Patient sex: M
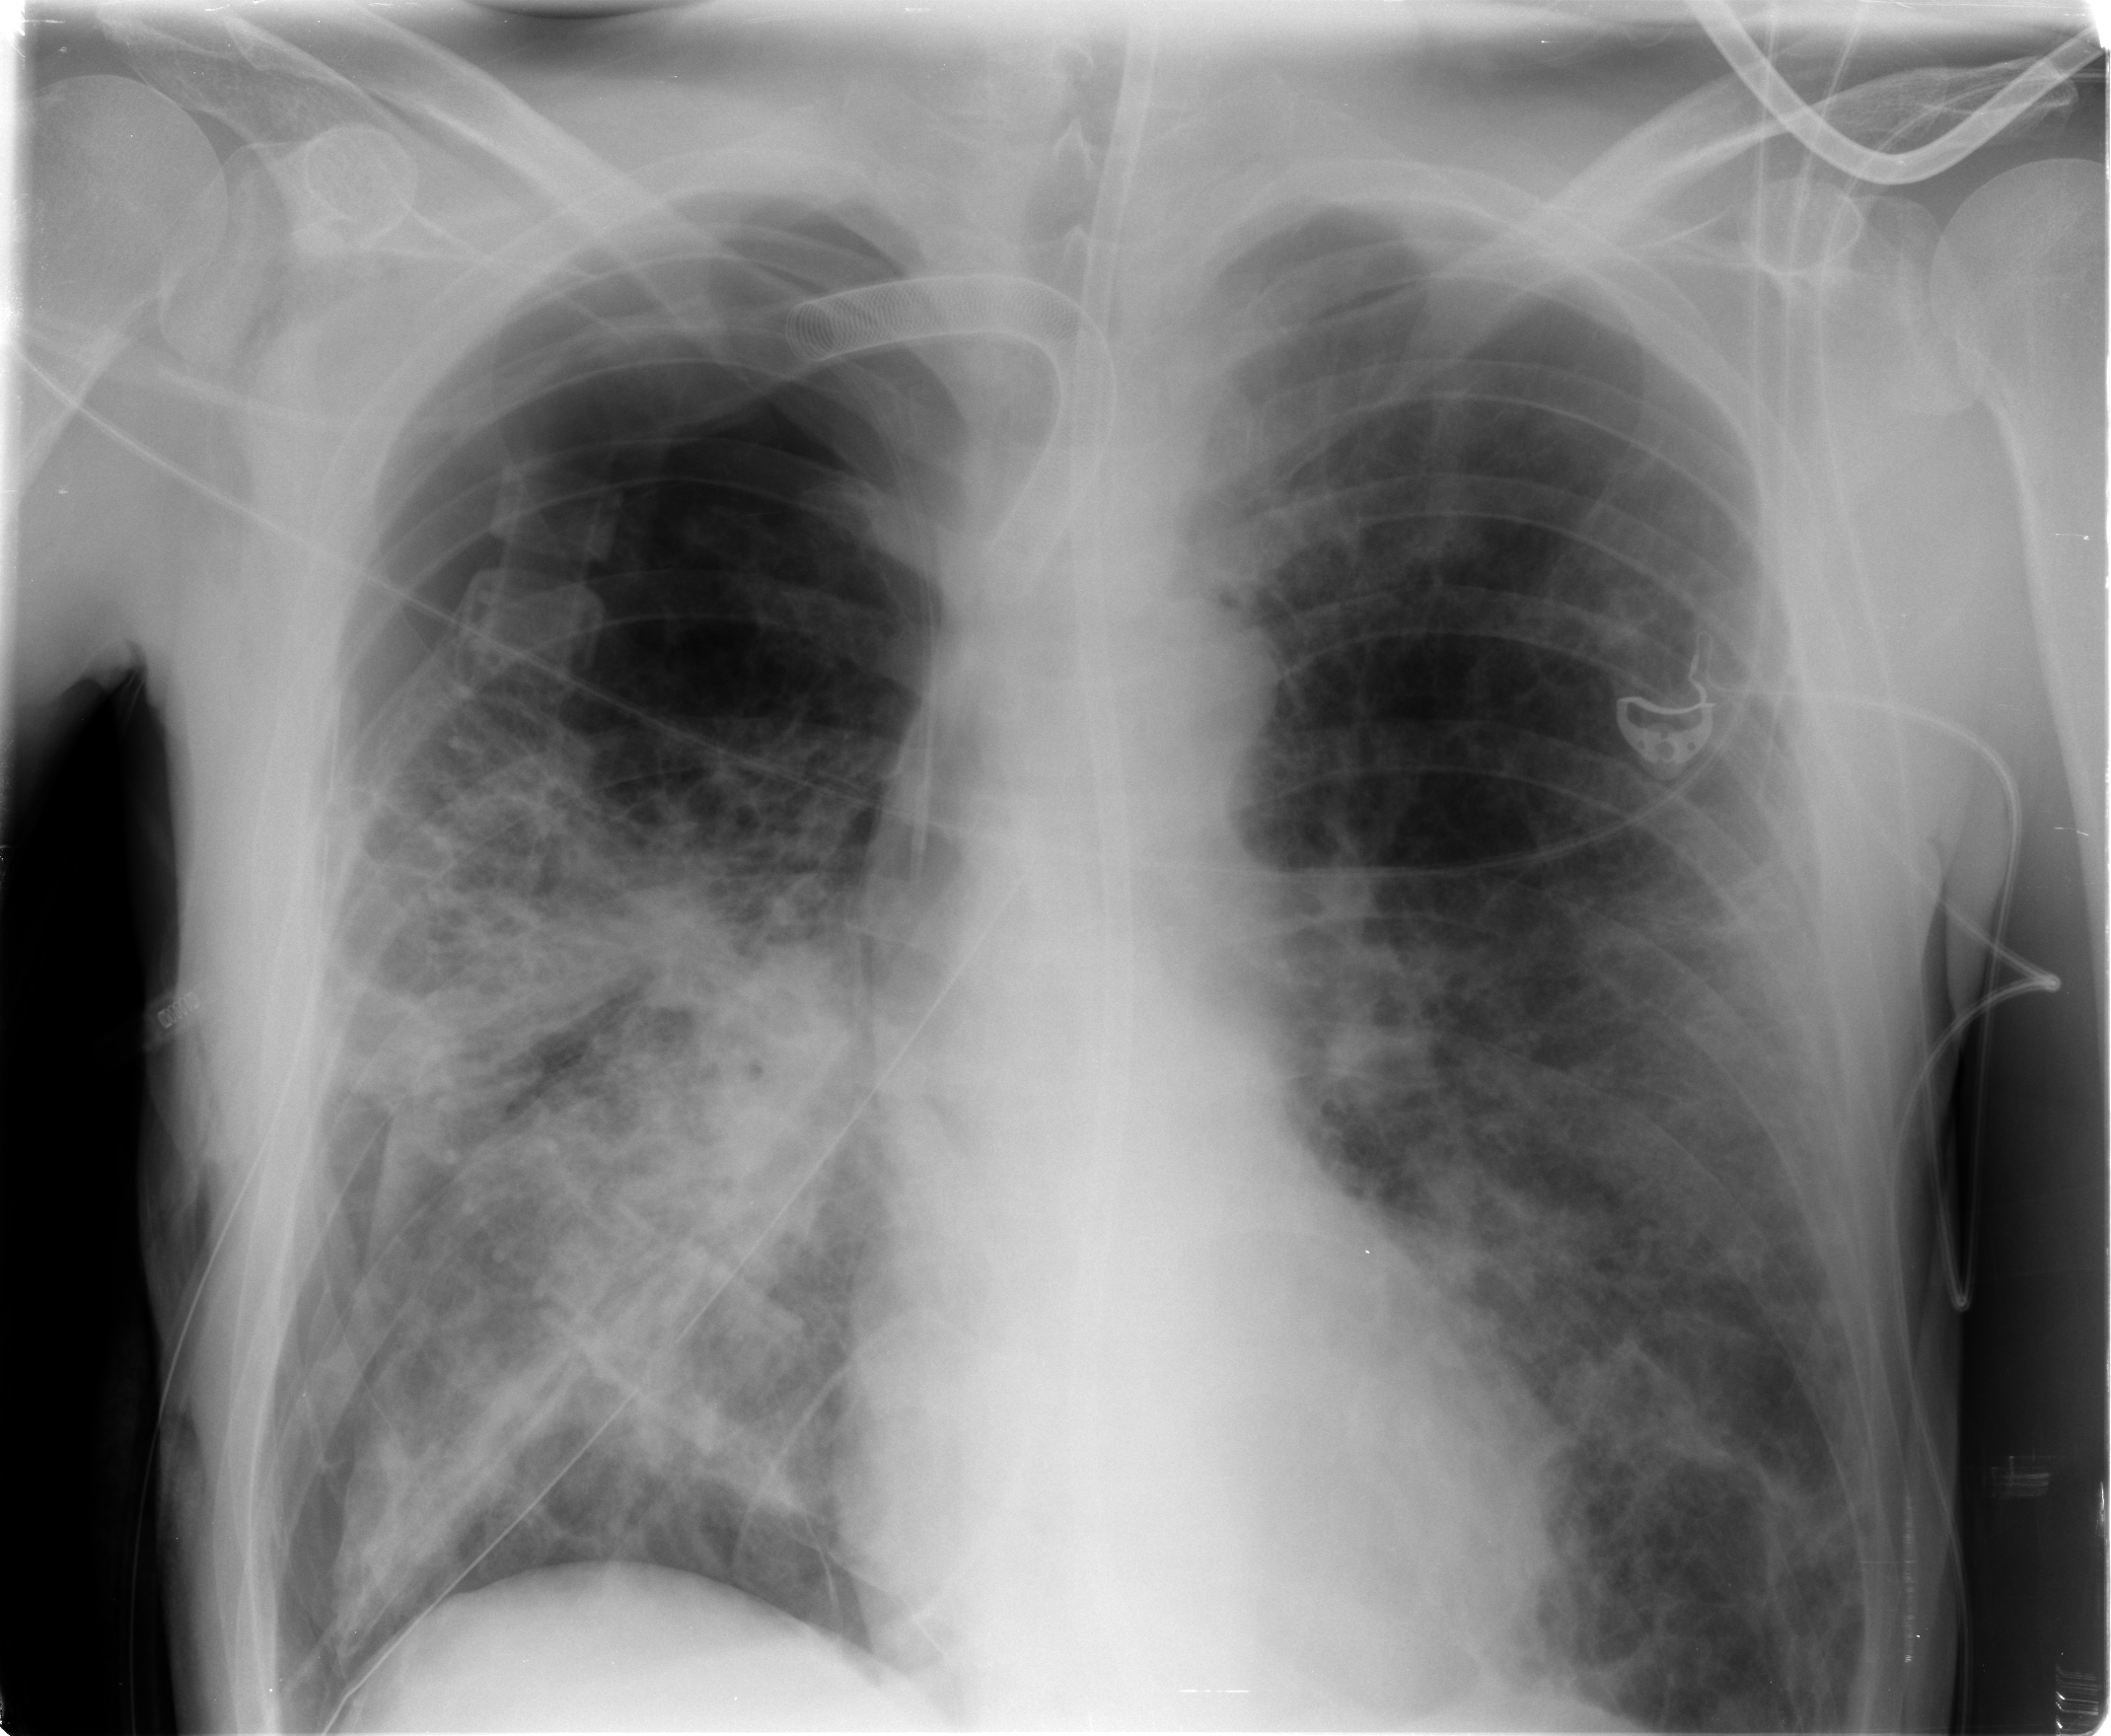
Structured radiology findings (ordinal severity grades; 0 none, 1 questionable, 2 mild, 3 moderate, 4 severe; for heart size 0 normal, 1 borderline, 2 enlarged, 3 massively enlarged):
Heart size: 0
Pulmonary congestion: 0
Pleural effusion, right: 0
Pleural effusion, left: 0
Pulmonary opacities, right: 3
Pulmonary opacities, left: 2
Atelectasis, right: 3
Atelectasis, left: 2